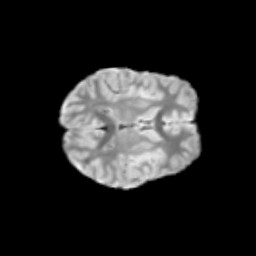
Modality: T2w
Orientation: axial
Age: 11
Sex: female
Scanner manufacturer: siemens
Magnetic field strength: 3 T
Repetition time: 3.8 s
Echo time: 0.07 s